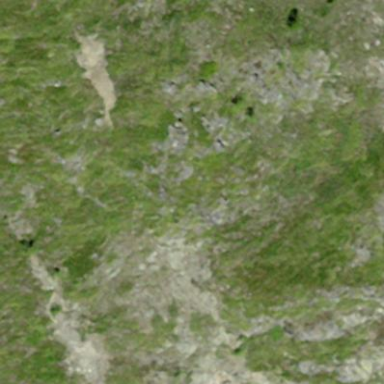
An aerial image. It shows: Landscape dominated by bare rock.